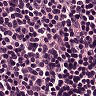
Metastatic tissue present: no